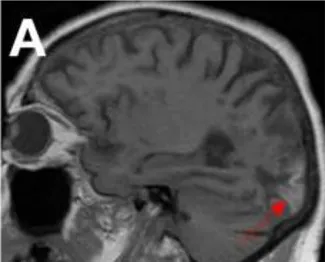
Follow-up images. (A,B) Sagittal T1 MRI showing hyperintensities in both occipital lobes (red arrows).
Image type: radiology (mri)